七年级 · 度量几何学
（2021 秋・肇源县期末）完成下面的证明

如图, 点 $B$ 在 $A G$ 上, $A G / / C D, C F$ 平分 $\angle B C D, \angle A B E=\angle F C B, B E \perp A F$ 点 $E$.

求证: $\angle F=90^{\circ}$.

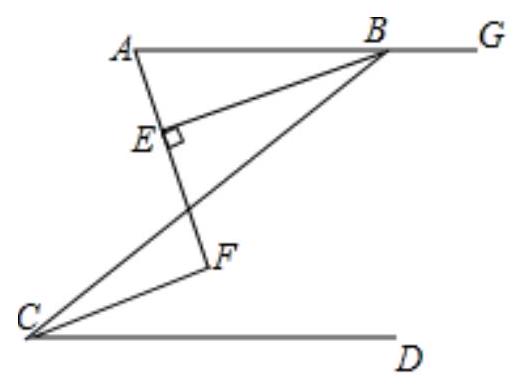
答案: 证明: $\because A G / / C D$ (已知 ),

$\therefore \angle A B C=\angle B C D($ 两直线平行，内错角相等），

$\because \angle A B E=\angle F C B （$ 已知）,

$\therefore \angle A B C-\angle A B E=\angle B C D-\angle F C B$, 即 $\angle E B C=\angle F C D$,

$\because C F$ 平分 $\angle B C D （$ 已知），

$\therefore \angle B C F=\angle F C D$ (角平分线的定义),

$\therefore \angle E B C=\angle B C F($ 等量代换 $)$,

$\therefore B E / / C F （$ 内错角相等，两直线平行），
$\therefore \angle B E F=\angle F$ (两直线平行, 内错角相等)，

$\because B E \perp A F$ （已知）,

$\therefore \angle B E F=90^{\circ}$ (垂直的定义),

$\therefore \angle F=90^{\circ}$.

故答案为: 两直线平行, 内错角相等; 角平分线的定义; $\angle E B C$; 内错角相等, 两直线平行; $\angle B E F$; 两直线平行, 内错角相等; $\angle B E F ;$ 垂直的定义.
解析: 根据平行线的性质得到 $\angle A B C=\angle B C D$, 再根据角平分线的定义进而得到 $\angle E B C=\angle B C F$, 即可判定 $B E / / C F$, 根据平行线的性质得出 $\angle B E F=\angle F$, 再根据垂直的定义即可得解.

【答案】证明: $\because A G / / C D$ (已知 ),

$\therefore \angle A B C=\angle B C D($ 两直线平行，内错角相等），

$\because \angle A B E=\angle F C B （$ 已知）,

$\therefore \angle A B C-\angle A B E=\angle B C D-\angle F C B$, 即 $\angle E B C=\angle F C D$,

$\because C F$ 平分 $\angle B C D （$ 已知），

$\therefore \angle B C F=\angle F C D$ (角平分线的定义),

$\therefore \angle E B C=\angle B C F($ 等量代换 $)$,

$\therefore B E / / C F （$ 内错角相等，两直线平行），
$\therefore \angle B E F=\angle F$ (两直线平行, 内错角相等)，

$\because B E \perp A F$ （已知）,

$\therefore \angle B E F=90^{\circ}$ (垂直的定义),

$\therefore \angle F=90^{\circ}$.

故答案为: 两直线平行, 内错角相等; 角平分线的定义; $\angle E B C$; 内错角相等, 两直线平行; $\angle B E F$; 两直线平行, 内错角相等; $\angle B E F ;$ 垂直的定义.

【点睛】此题考查了平行线的判定与性质, 熟记 “两直线平行, 内错角相等” 及 “内错角相等, 两直线平行” 是解题的关键.